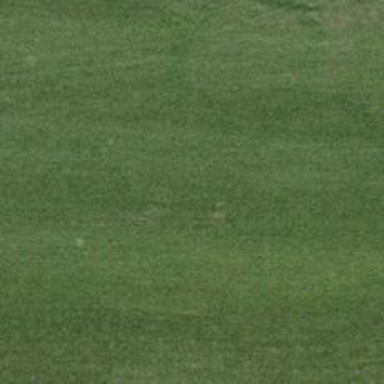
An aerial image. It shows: Golf hole.